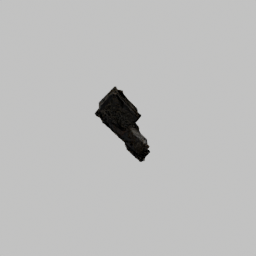
Label: architecture